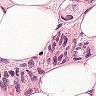
Metastatic tissue present: yes